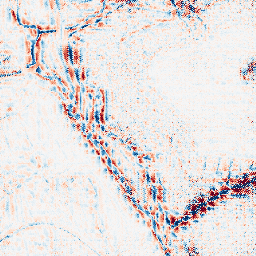
Category: wavelet
Decomposition family: wavelet_reverse_biorthogonal
Decomposition parameters: wavelet: rbio4.4
level: 3
Upsampling method: regularized
Upsampling parameters: scale: 4
lambda_reg: 0.1
Upsampling scale: 4